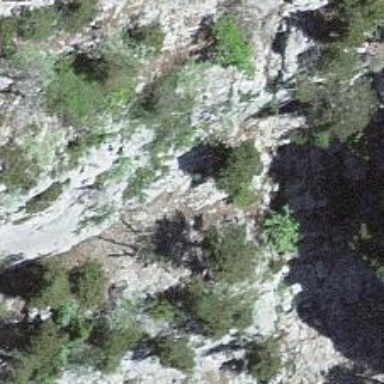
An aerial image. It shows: Natural cliff.